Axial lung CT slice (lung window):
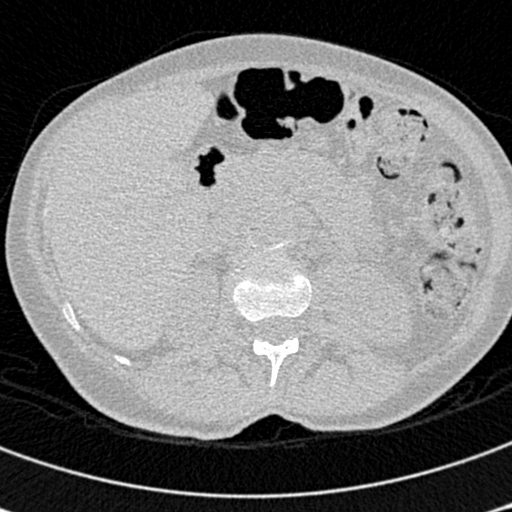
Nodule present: no